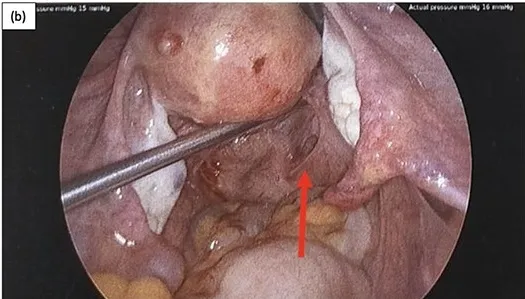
Serous fluid has been suctioned, and ,there is small bowel herniating through a small peritoneal defect adjacent to the rectum on the right represented by the red arrow.
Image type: endoscopy (airway_endoscopy)